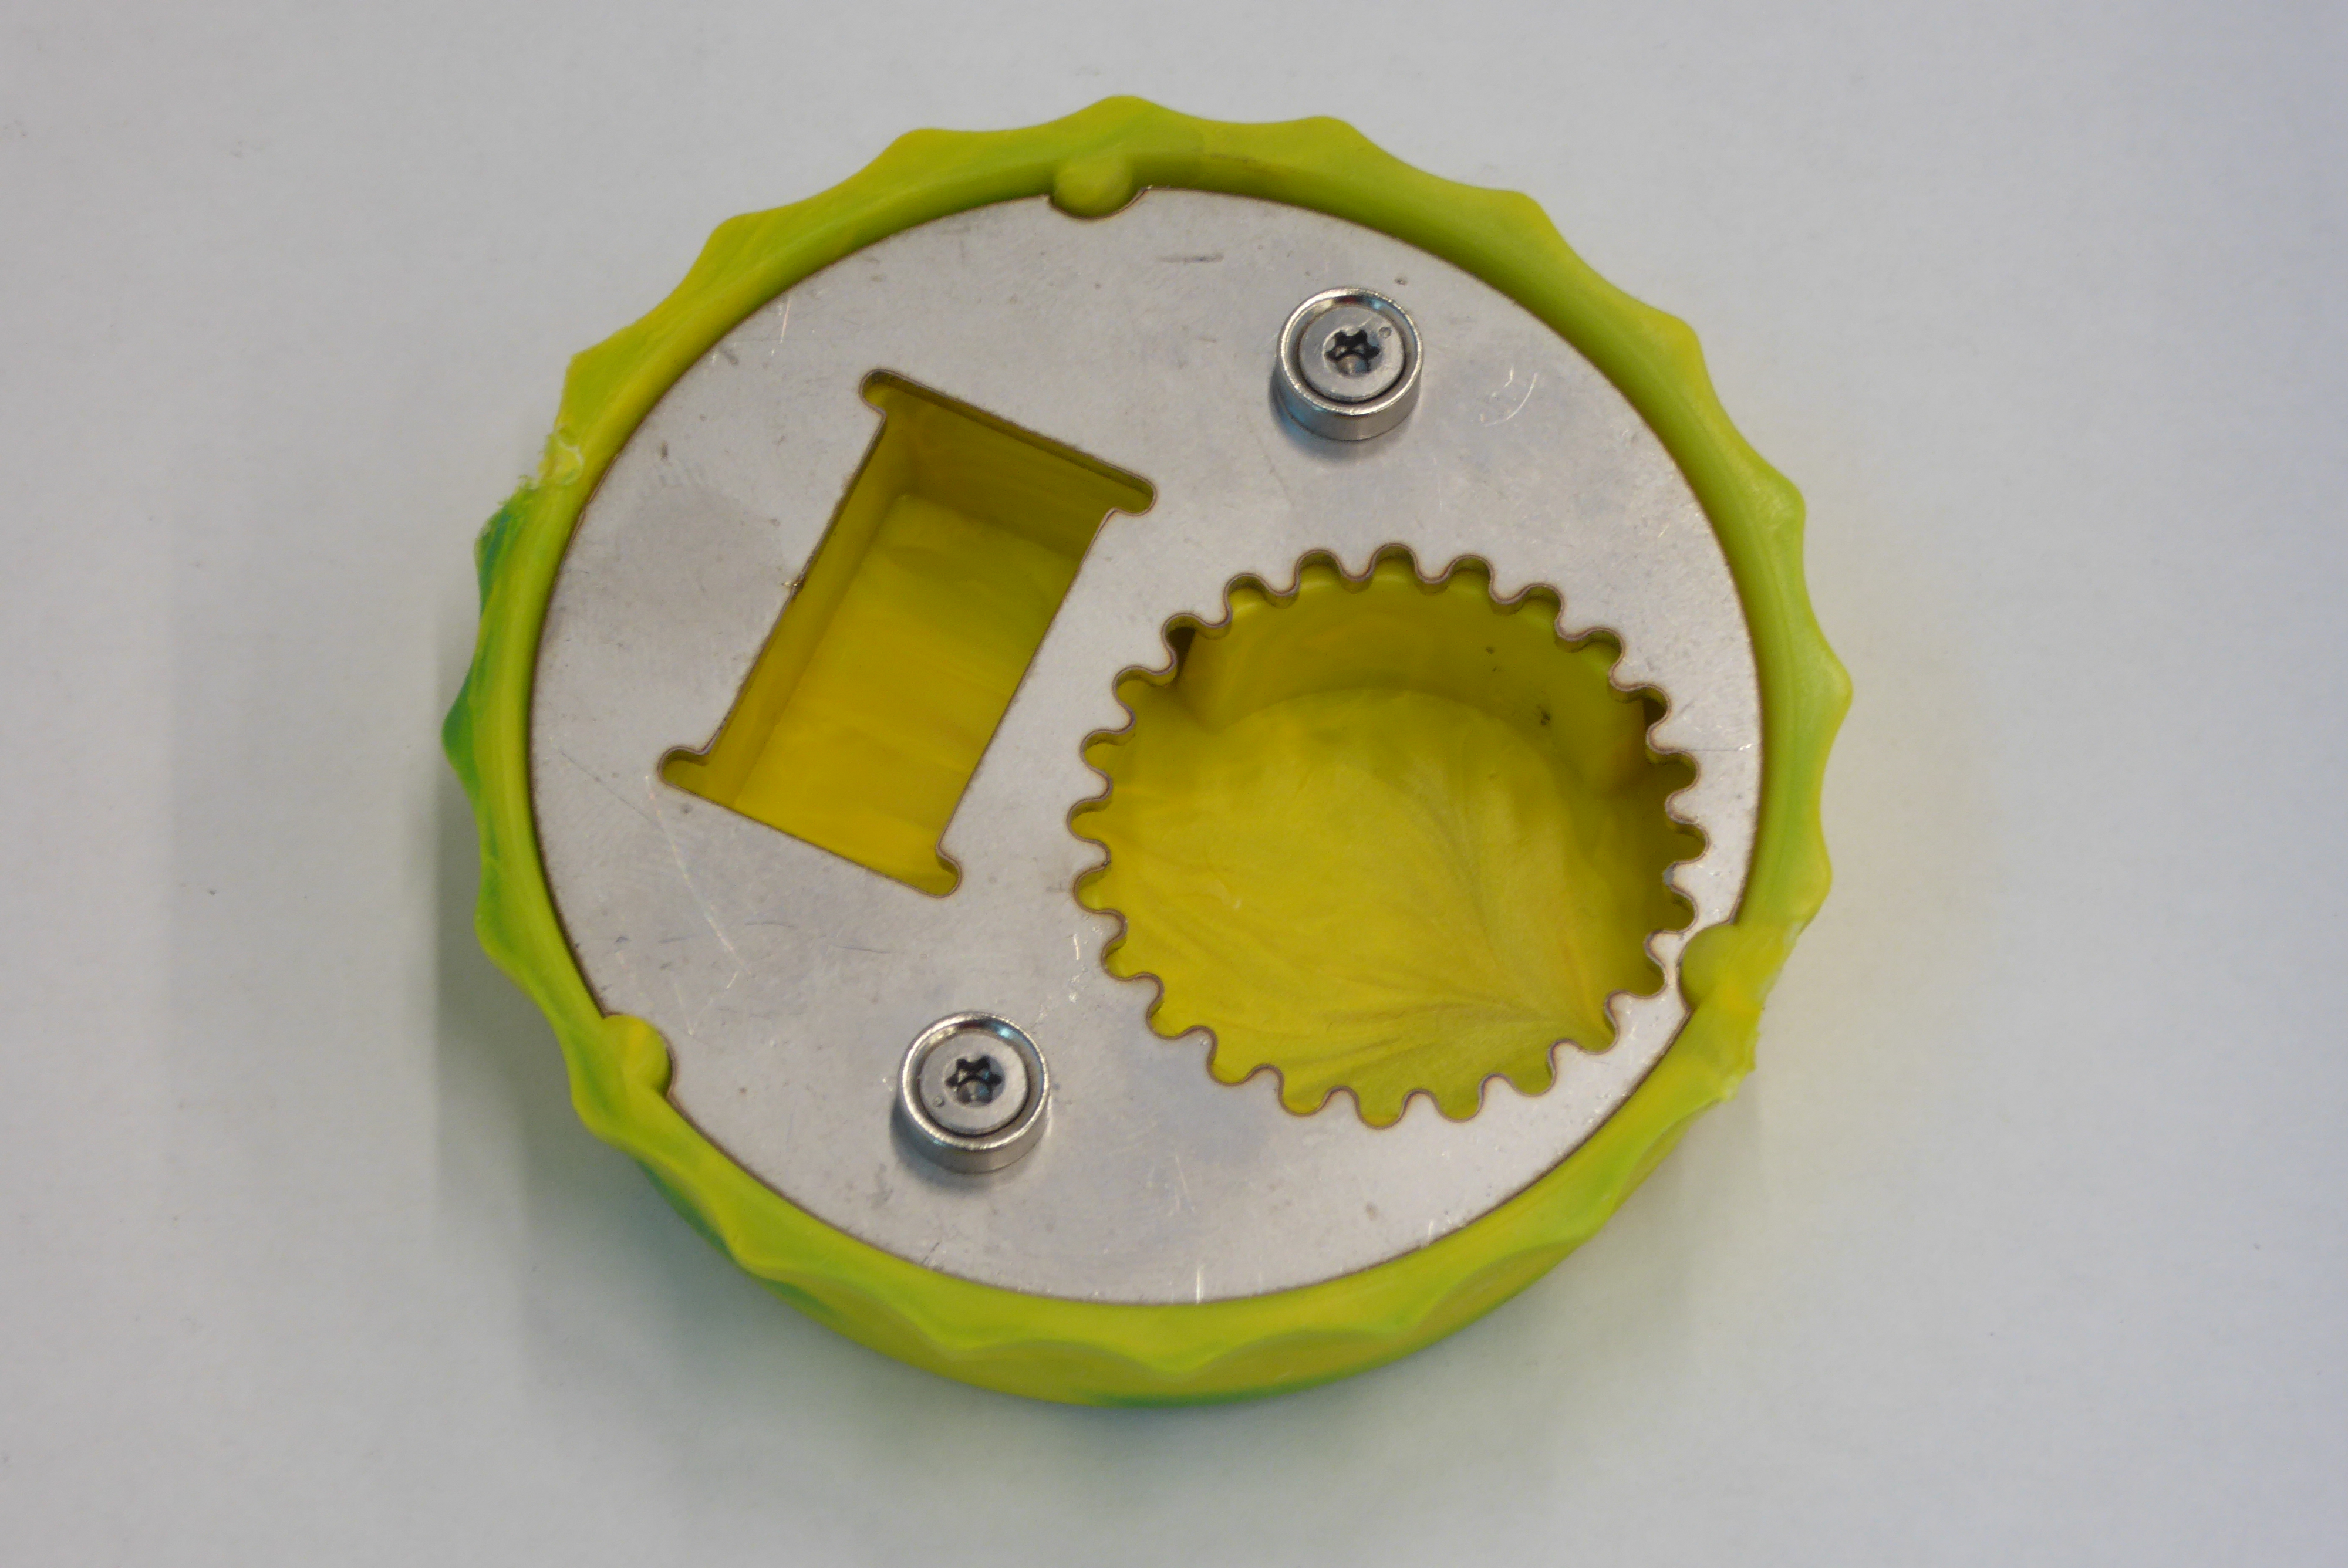
Label: Bottle Opener